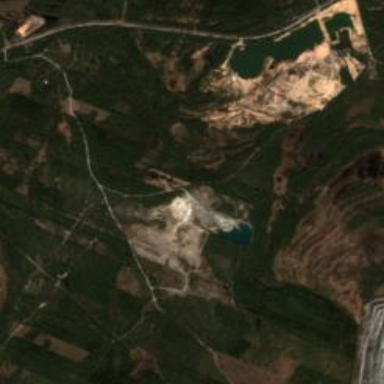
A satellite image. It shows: Quarry area.